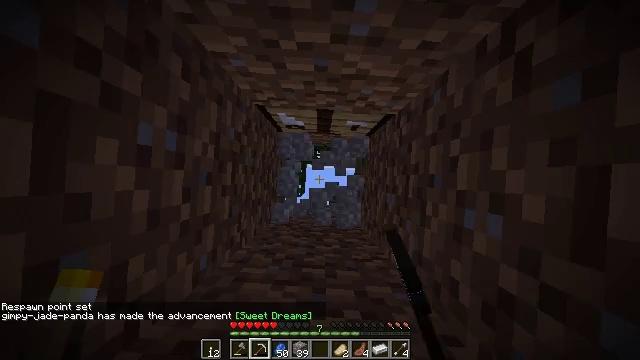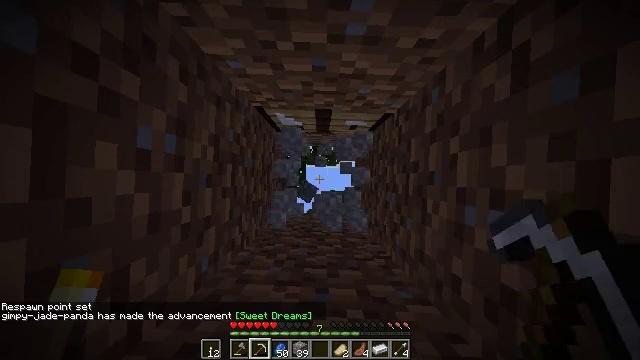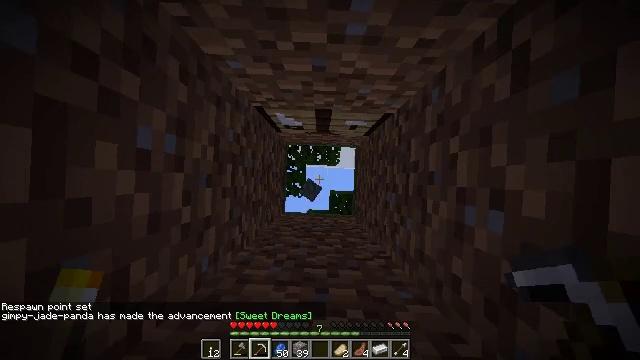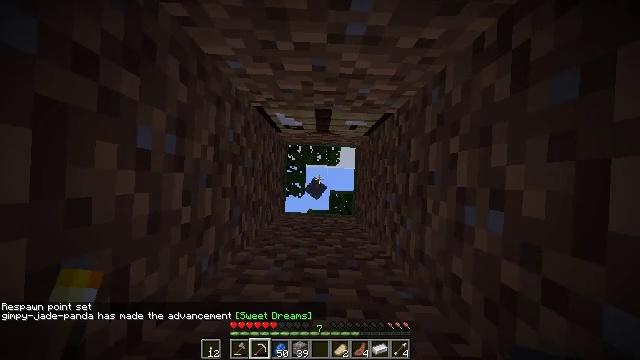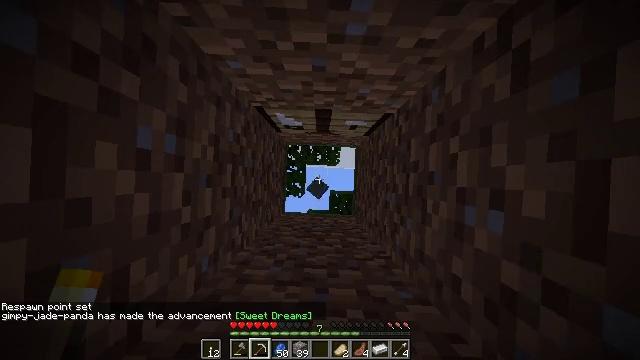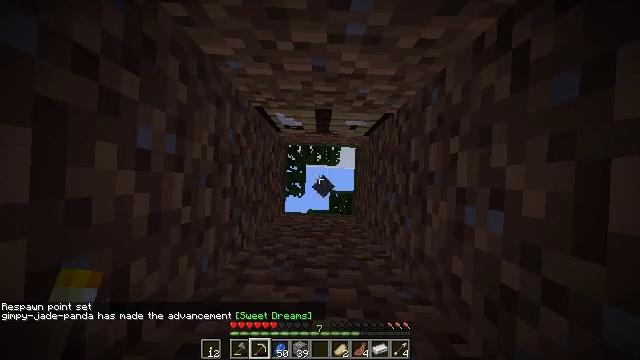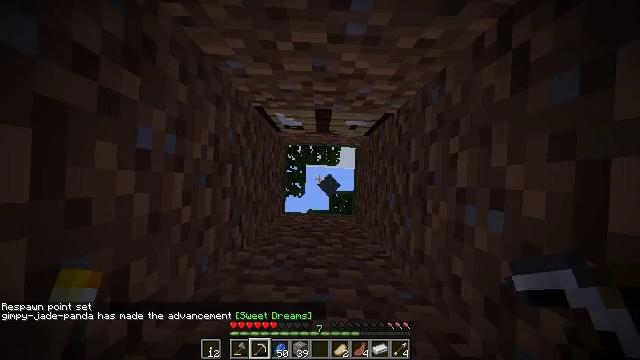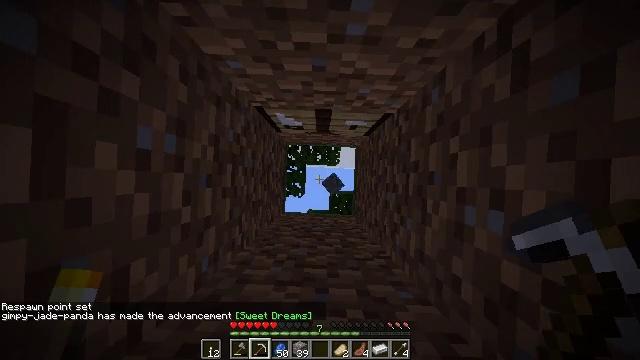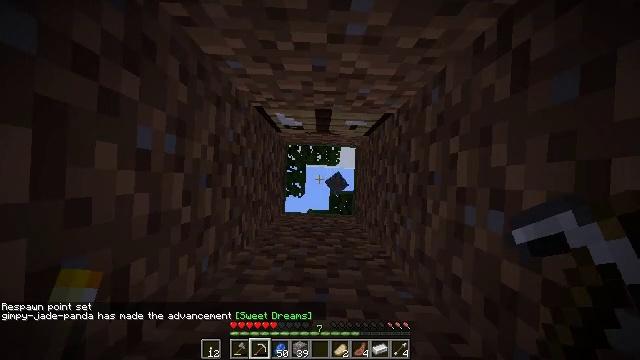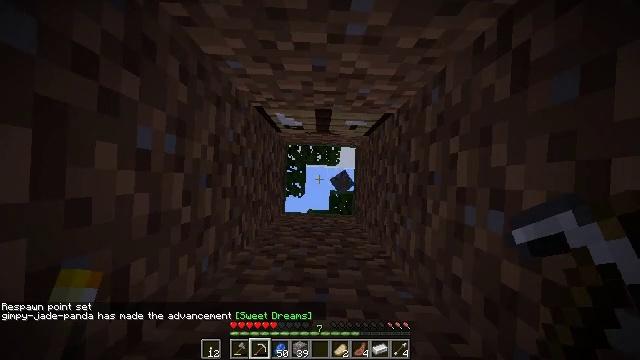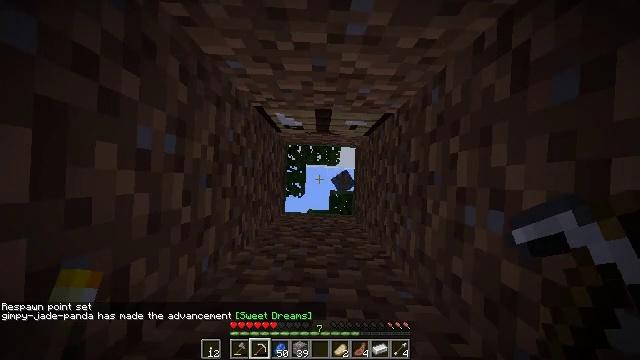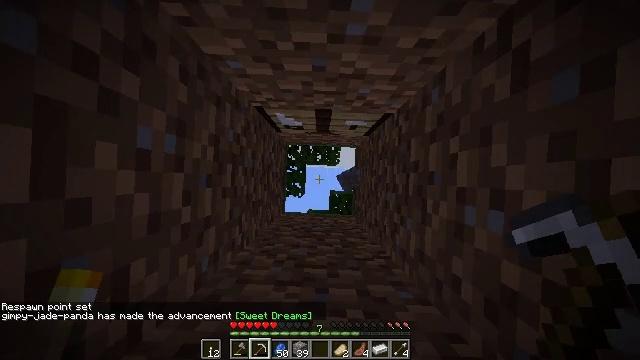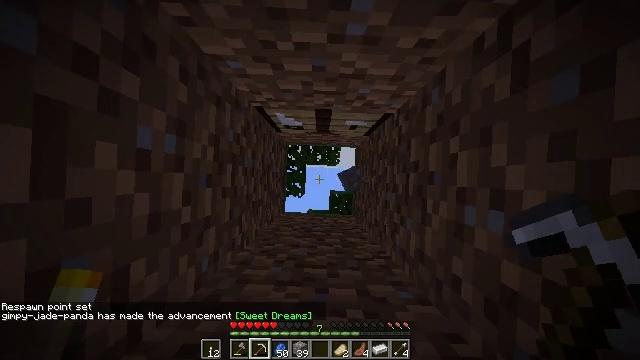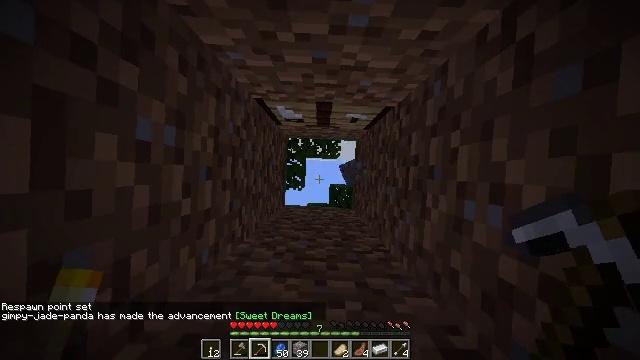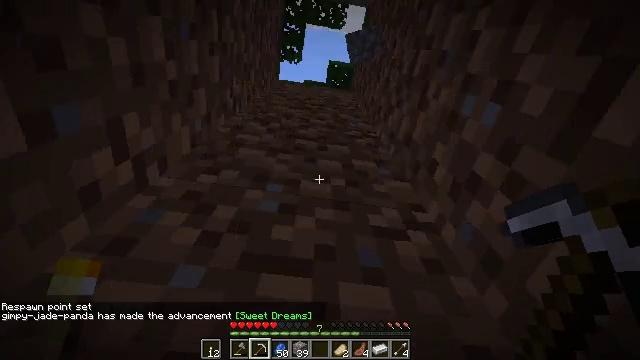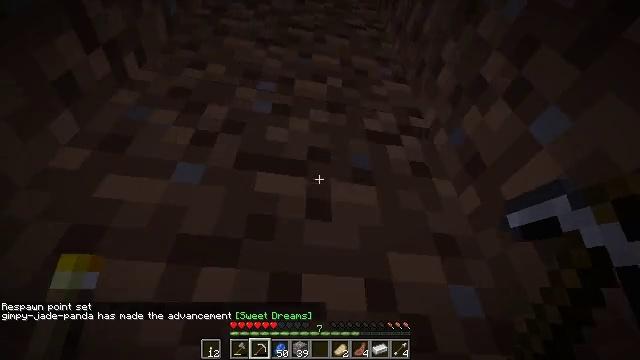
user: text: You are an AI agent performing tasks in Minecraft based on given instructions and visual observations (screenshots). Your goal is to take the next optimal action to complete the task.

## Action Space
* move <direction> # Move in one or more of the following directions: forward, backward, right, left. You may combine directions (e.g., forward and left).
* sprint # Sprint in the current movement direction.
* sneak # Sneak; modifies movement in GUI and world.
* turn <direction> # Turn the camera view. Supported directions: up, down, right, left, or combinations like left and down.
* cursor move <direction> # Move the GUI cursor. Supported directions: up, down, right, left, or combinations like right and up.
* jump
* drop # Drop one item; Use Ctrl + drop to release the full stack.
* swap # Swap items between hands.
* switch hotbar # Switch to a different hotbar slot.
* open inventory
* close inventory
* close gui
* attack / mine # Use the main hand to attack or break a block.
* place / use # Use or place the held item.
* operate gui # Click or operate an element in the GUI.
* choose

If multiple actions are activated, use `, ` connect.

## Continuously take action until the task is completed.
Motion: motion action
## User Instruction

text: Retrieve the white bed for later use.
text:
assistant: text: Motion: turn left and up, attack / mine
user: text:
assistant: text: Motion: attack / mine
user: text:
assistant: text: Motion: attack / mine
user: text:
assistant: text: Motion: attack / mine
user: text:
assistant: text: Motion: attack / mine
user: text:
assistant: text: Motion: attack / mine
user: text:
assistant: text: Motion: attack / mine
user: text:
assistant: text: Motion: attack / mine
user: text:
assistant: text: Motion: attack / mine
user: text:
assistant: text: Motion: attack / mine
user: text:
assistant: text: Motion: no_op
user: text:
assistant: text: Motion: no_op
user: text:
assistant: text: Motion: turn down
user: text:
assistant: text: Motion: turn right and down
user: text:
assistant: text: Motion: turn right and down
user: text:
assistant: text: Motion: turn right and down
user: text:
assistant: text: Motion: turn down
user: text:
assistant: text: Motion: turn down
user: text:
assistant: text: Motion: turn right and down
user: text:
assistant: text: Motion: turn down
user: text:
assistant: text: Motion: turn left and down
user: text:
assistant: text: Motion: turn left and down
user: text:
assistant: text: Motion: turn left and down
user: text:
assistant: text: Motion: turn left and down
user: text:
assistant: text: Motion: no_op
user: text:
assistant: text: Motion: attack / mine
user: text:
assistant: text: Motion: no_op
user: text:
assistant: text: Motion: attack / mine
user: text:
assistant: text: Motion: turn left and up, attack / mine
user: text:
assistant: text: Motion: turn left and up, attack / mine